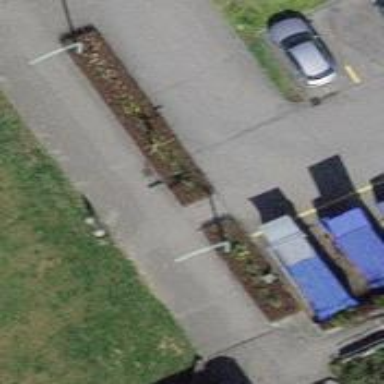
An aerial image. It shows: Set of steps on the road.